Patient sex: F
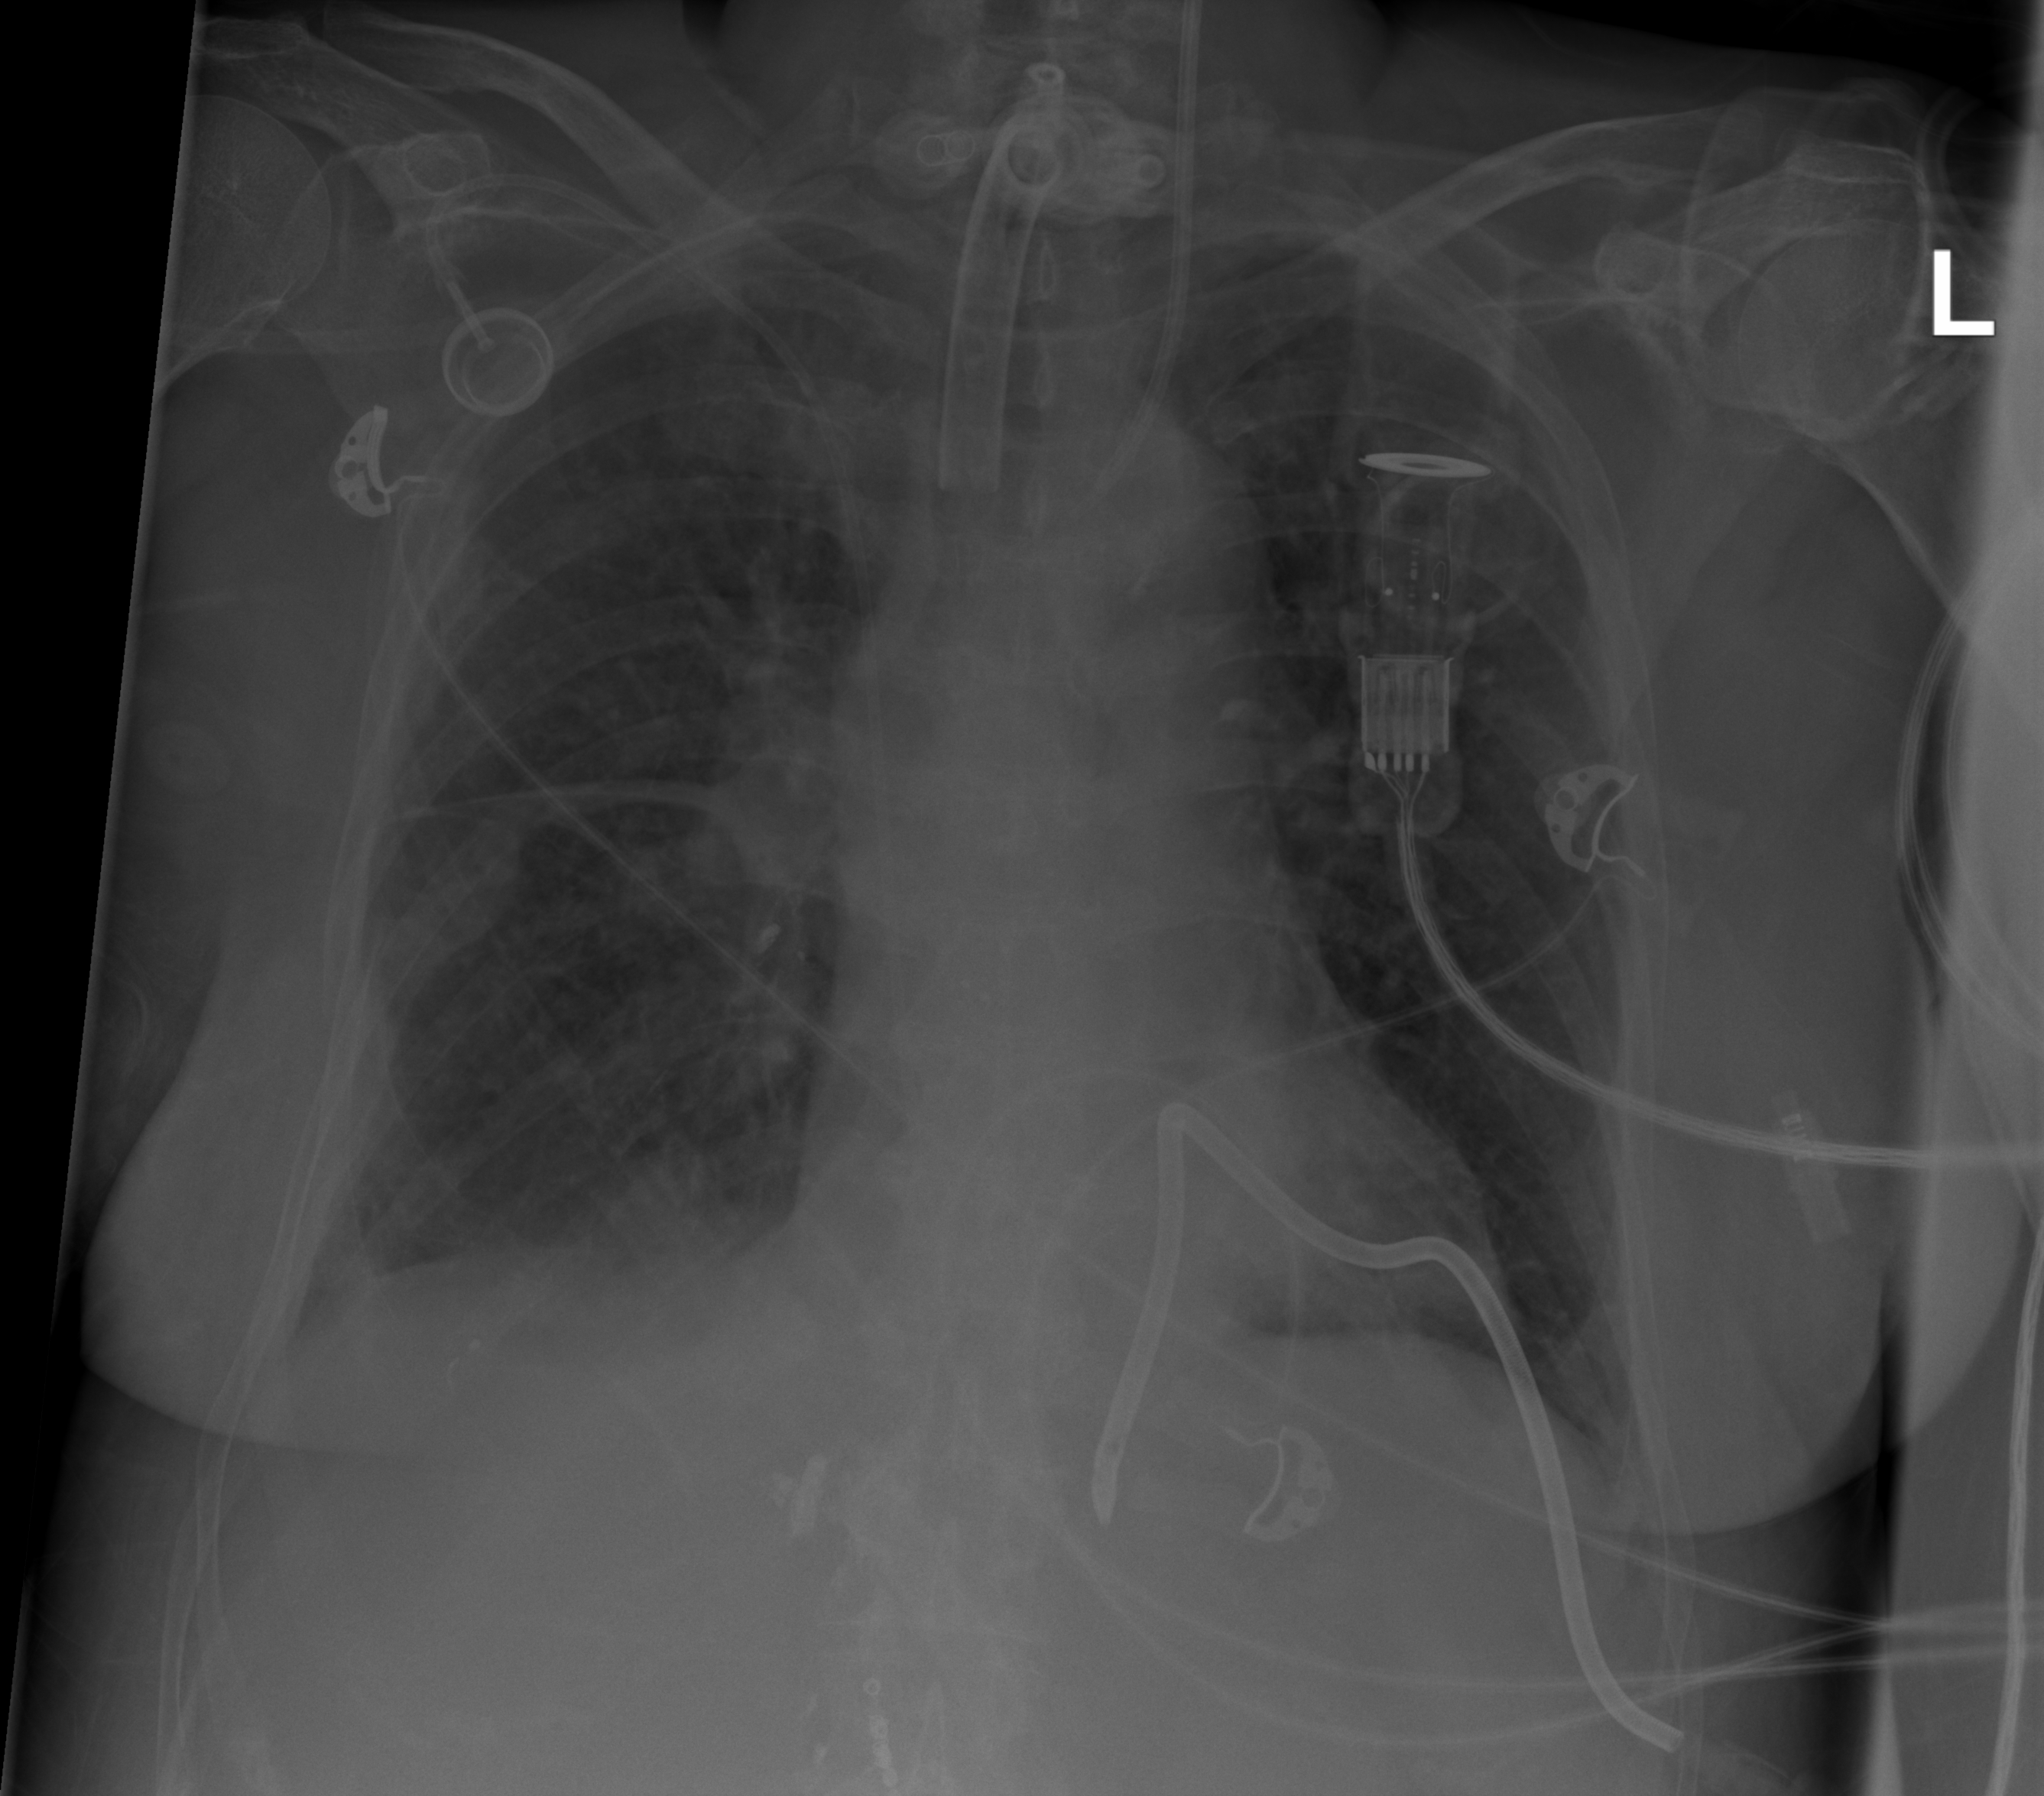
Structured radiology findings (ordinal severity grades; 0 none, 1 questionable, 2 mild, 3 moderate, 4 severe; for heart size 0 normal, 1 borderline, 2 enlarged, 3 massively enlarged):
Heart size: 1
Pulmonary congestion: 0
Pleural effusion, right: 2
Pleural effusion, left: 1
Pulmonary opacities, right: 0
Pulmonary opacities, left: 0
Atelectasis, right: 2
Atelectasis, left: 2